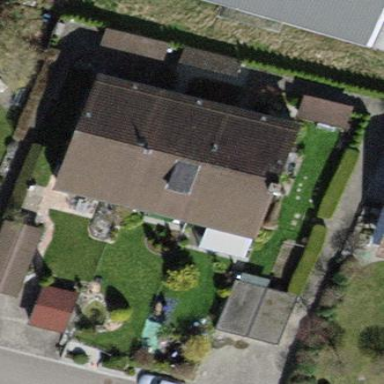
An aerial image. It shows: Building with tiled roof.